Question: I'm currently experiencing issues when using Entity Framework 6 and PostgreSQL, when I create a table that doesn't have any relationships it works just fine, but when I do one with one relationship I get an error like the following:
> A dependent property in a ReferentialConstraint is mapped to a
store-generated column. Column: 'person_type_id'.
I double checked my tables and everything seems to be configured correctly, check for instance this two and :
<URL>
As you can see there, in Person, the column person_type_id acts as foreign key to the Person Type table, and person_id is the primary key.
This is the code I'm trying to implement:
'''
//Creating db Context
postgresEntities db = new postgresEntities();
//Creation of Person new instance
person nPer = new person();
//Asigning person_type with ID = 1
//This makes reference to an existing record so the relationship can be set
nPer.person_type_id = 1;
//It says db.people because there's an option for collective nouns, it just changes the name to a 'more comprehensive one'
//Add Person to Database
db.people.Add(nPer);
//Commit
db.SaveChanges();
'''
I also tried assigning the Relationship itself by returning an instance of Person Type, but I get the exact same error, here what I mean:
'''
postgresEntities db = new postgresEntities();
person nPer = new person();
person_type typeInstance = db.person_type.FirstOrDefault(n => n.person_type_id == 1);
nPer.person_type = typeInstance;
db.people.Add(nPer);
db.SaveChanges();
'''
As you will see in the attached screenshot the variable typeInstance is in fact returning the instance of the Person Type with the ID 1 and assigning it, I thought that maybe by 'forcing' the association it will work, but it just doesn't, I get the same exact error over and over.
Any suggestions?
<URL>
Model Classes (generated by Entity Framework)
'''
public partial class person_type
{
[System.Diagnostics.CodeAnalysis.SuppressMessage("Microsoft.Usage", "CA2214:DoNotCallOverridableMethodsInConstructors")]
public person_type()
{
this.people = new HashSet<person>();
}
public int person_type_id { get; set; }
public string person_type1 { get; set; }
public string person_description { get; set; }
[System.Diagnostics.CodeAnalysis.SuppressMessage("Microsoft.Usage", "CA2227:CollectionPropertiesShouldBeReadOnly")]
public virtual ICollection<person> people { get; set; }
}
'''
}
'''
public partial class person
{
[System.Diagnostics.CodeAnalysis.SuppressMessage("Microsoft.Usage", "CA2214:DoNotCallOverridableMethodsInConstructors")]
public person()
{
this.addresses = new HashSet<address>();
this.companies = new HashSet<company>();
this.customers = new HashSet<customer>();
this.emails = new HashSet<email>();
this.employees = new HashSet<employee>();
this.internal_customer = new HashSet<internal_customer>();
this.phones = new HashSet<phone>();
}
public int person_id { get; set; }
public int person_type_id { get; set; }
[System.Diagnostics.CodeAnalysis.SuppressMessage("Microsoft.Usage", "CA2227:CollectionPropertiesShouldBeReadOnly")]
public virtual ICollection<address> addresses { get; set; }
[System.Diagnostics.CodeAnalysis.SuppressMessage("Microsoft.Usage", "CA2227:CollectionPropertiesShouldBeReadOnly")]
public virtual ICollection<company> companies { get; set; }
[System.Diagnostics.CodeAnalysis.SuppressMessage("Microsoft.Usage", "CA2227:CollectionPropertiesShouldBeReadOnly")]
public virtual ICollection<customer> customers { get; set; }
[System.Diagnostics.CodeAnalysis.SuppressMessage("Microsoft.Usage", "CA2227:CollectionPropertiesShouldBeReadOnly")]
public virtual ICollection<email> emails { get; set; }
[System.Diagnostics.CodeAnalysis.SuppressMessage("Microsoft.Usage", "CA2227:CollectionPropertiesShouldBeReadOnly")]
public virtual ICollection<employee> employees { get; set; }
[System.Diagnostics.CodeAnalysis.SuppressMessage("Microsoft.Usage", "CA2227:CollectionPropertiesShouldBeReadOnly")]
public virtual ICollection<internal_customer> internal_customer { get; set; }
public virtual person_type person_type { get; set; }
[System.Diagnostics.CodeAnalysis.SuppressMessage("Microsoft.Usage", "CA2227:CollectionPropertiesShouldBeReadOnly")]
public virtual ICollection<phone> phones { get; set; }
}
'''
Image of FK:

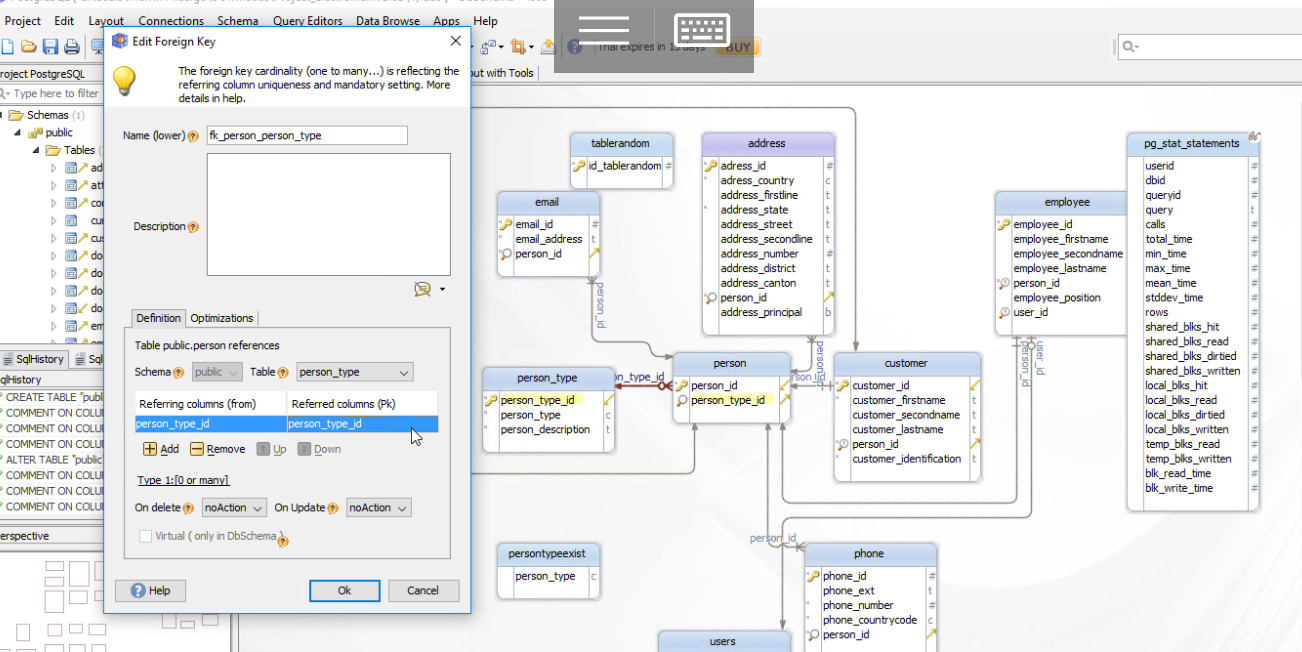
Answer: Thanks to <URL> I was able to work around this issue, apparently PostgreSQL generates all PKs and FKs as Serial, which by default has an auto increment declaration behind it. It doesn't mean that the model is wrong, but it seems like Entity Framework interprets it as an Auto Increment.
Setting the StoreGeneratedPattern="Identity" to "None" did the trick.